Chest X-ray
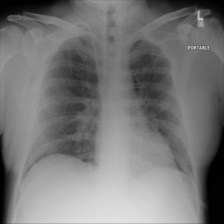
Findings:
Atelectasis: negative
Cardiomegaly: negative
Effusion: negative
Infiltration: negative
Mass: negative
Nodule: negative
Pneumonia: negative
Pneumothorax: negative
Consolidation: negative
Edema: negative
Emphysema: negative
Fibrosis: negative
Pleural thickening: negative
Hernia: negative